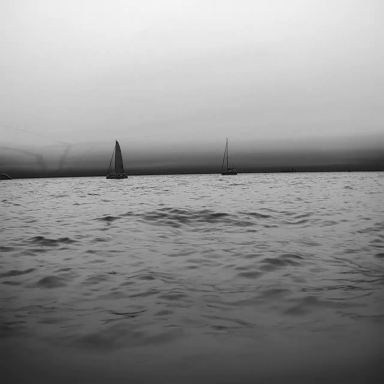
There are two sailboats in the infrared image.